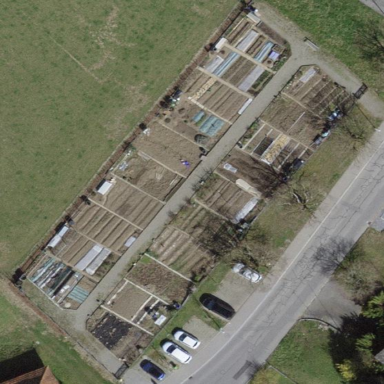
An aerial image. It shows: Area designated for allotments.